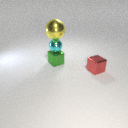
small red metal cube in front of small green metal cube